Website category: university
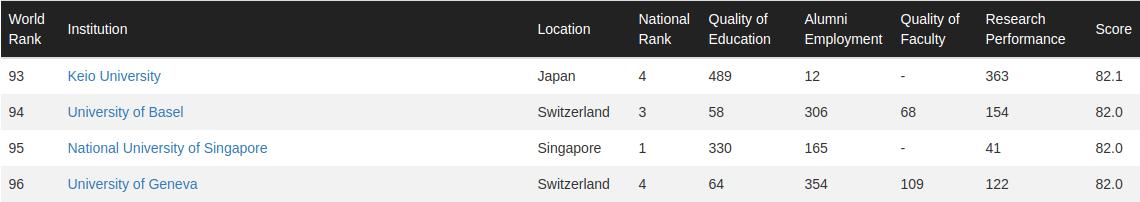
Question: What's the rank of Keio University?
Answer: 93

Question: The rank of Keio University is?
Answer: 93

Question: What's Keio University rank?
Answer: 93

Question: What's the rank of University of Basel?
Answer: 94

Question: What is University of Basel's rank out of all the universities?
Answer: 94

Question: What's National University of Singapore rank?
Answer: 95

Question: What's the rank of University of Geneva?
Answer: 96

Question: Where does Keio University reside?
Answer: Japan

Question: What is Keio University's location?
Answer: Japan

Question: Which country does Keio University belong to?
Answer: Japan

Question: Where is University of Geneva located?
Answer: Switzerland

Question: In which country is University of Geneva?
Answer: Switzerland

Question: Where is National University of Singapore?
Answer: Singapore

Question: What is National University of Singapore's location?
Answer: Singapore

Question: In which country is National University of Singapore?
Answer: Singapore

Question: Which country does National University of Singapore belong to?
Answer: Singapore

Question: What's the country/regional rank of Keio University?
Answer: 4

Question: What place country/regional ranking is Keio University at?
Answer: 4

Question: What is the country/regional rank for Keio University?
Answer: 4

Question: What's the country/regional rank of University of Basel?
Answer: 3

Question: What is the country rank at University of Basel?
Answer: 3

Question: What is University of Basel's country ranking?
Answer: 3

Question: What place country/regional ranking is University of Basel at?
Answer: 3

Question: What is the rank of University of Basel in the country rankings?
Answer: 3

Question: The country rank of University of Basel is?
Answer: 3

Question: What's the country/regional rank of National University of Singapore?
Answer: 1

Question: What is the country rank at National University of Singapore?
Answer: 1

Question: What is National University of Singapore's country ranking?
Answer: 1

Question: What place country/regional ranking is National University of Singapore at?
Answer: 1

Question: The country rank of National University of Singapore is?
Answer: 1

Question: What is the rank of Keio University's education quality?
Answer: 489

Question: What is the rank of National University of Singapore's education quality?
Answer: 330

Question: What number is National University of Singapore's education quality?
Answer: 330

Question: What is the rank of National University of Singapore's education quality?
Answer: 330

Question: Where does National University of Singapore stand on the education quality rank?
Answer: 330

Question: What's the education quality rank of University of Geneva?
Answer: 64

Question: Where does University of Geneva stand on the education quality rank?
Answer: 64

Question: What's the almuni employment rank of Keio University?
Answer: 12

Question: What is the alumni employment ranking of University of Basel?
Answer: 306

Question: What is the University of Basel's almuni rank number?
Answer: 306

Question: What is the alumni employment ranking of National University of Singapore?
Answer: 165

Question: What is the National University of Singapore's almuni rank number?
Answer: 165

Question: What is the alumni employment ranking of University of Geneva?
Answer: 354

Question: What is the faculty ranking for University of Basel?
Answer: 68

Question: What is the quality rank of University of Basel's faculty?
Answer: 68

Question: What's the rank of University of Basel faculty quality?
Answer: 68

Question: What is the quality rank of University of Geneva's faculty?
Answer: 109

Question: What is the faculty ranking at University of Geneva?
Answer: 109

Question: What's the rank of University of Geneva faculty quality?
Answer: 109

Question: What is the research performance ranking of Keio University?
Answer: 363

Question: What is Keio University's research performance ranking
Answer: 363

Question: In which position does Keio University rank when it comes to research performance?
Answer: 363

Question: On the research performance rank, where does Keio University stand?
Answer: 363

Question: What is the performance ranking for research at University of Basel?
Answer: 154

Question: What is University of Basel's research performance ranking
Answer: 154

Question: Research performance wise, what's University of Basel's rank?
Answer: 154

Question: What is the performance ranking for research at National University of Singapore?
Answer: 41

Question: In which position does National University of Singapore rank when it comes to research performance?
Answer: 41

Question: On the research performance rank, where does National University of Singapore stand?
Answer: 41

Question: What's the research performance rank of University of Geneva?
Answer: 122

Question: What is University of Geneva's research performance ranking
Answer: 122

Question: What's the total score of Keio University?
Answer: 82.1

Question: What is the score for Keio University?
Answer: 82.1

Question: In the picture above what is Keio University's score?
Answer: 82.1